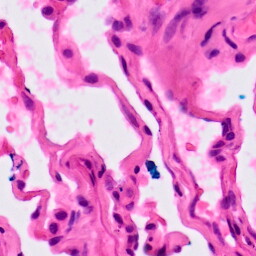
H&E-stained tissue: Lung